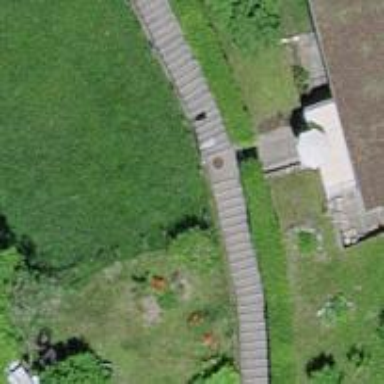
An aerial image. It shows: Steps with asphalt surface.